Question: I have a Form where I am inserting a record into the database. There are two tables, table_1 is called 'members', and table_2 is called 'Amount'.
I am using two SQL 'INSERT' statements to send records to database , because that's the way I have figured out -- there might be other ways, which I don't know.
When I insert the record I get a message that it is inserted successfully, but when I check the database the inserted record replaces the one present , so I have last record in the DB repeated several times. Please assist.
'''
using System;
using System.Collections.Generic;
using System.ComponentModel;
using System.Data;
using System.Data.SqlClient;
using System.Drawing;
using System.Linq;
using System.Text;
using System.Windows.Forms;
namespace CemiyetAidatSistem
{
public partial class AddMember : Form
{
public AddMember()
{
InitializeComponent();
}
SqlConnection con = new SqlConnection("Data Source=My-PC\SQLSERVER;Initial Catalog=FredericiaDernek;Integrated Security=True");
private void btnInsert_Click(object sender, EventArgs e)
{
SqlCommand cmd = new SqlCommand();
string Sql = "INSERT INTO Uyeleri ( dID, FullName, Address, Mobile, Email, Comments ) VALUES ('" + txtdID.Text + "', '" + txtAdiSoyadi.Text + "','" + txtAddress.Text + "','" + txtMobile.Text + "','" + txtEmail.Text + "','" + txtComments.Text + "')";
cmd.CommandText = Sql;
cmd.Connection = con;
con.Open();
cmd.ExecuteNonQuery();
con.Close();
Sql = "INSERT INTO Aidat (dID Year, Amount ) VALUES ('"+ txtdID.Text +"','" + txtYear.Text + "','" + txtAmount.Text + "')";
cmd.CommandText = Sql;
cmd.Connection = con;
con.Open();
cmd.ExecuteNonQuery();
con.Close();
for (int i = 0; i < this.Controls.Count; i++)
{
if (this.Controls[i] is TextBox)
{
this.Controls[i].Text = "";
}
}
MessageBox.Show("Data Added Scuessfully");
}
}
}
'''
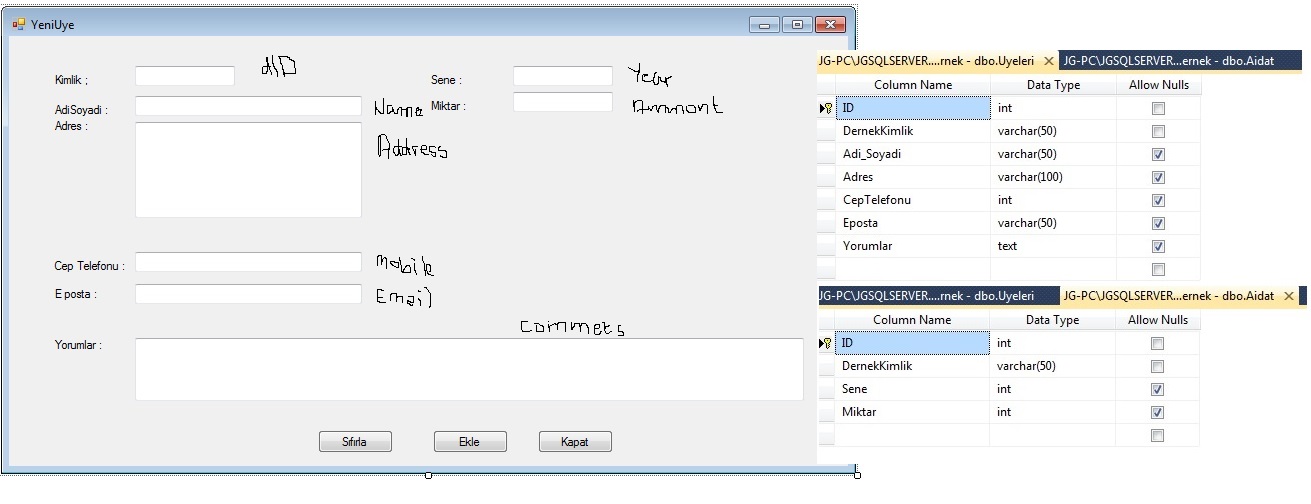
Answer: I have rewritten your code to correct errors and bad practices
'''
string connString = "Data Source=My-PC\SQLSERVER;Initial Catalog=FredericiaDernek;Integrated Security=True";
private void btnInsert_Click(object sender, EventArgs e)
{
using(SqlConnection con = new SqlConnection(connString))
{
con.Open();
string Sql = "INSERT INTO Uyeleri (dID, FullName, Address, Mobile, Email, Comments ) " +
"VALUES (@id, @name, @address, @mobile, @email, @comments");
using(SqlCommand cmd = new SqlCommand(Sql, con))
{
cmd.Parameters.AddWithValue("@id", txtdID.Text);
cmd.Parameters.AddWithValue("@name", txtAdiSoyadi.Text);
cmd.Parameters.AddWithValue("@address", txtAddress.Text);
cmd.Parameters.AddWithValue("@mobile", txtMobile.Text);
cmd.Parameters.AddWithValue("@email", txtEmail.Text);
cmd.Parameters.AddWithValue("@comments", txtComments.Text);
cmd.ExecuteNonQuery();
Sql = "INSERT INTO Aidat (dID, [Year], Amount ) VALUES " +
"(@id, @year, @amount)";
cmd.Parameters.Clear();
cmd.CommandText = Sql; // <- missing this in the previous version.....
cmd.Parameters.AddWithValue("@id", txtdID.Text);
cmd.Parameters.AddWithValue("@name", txtYear.Text);
cmd.Parameters.AddWithValue("@amount", txtAmount.Text);
cmd.ExecuteNonQuery();
}
}
'''
What I have changed:
- - - - -
Creating a SqlConnection at the global level is bad, because you grab system resources and you don't dispose them for the lifetime of your application. And the situation could be out of control in case of exceptions not correctly handled.
Now I have some doubt about your tables. The fields dID (both tables) and Amount are of text type (varchar,nvarchar)?. If they are of numeric type it is necessary to add a conversion before adding the values to the Parameters collection